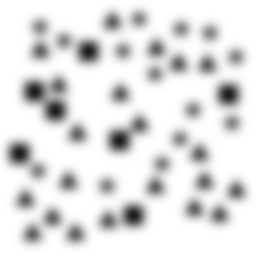
Squares: 7
Triangles: 21
Stars: 14
Total shapes: 42